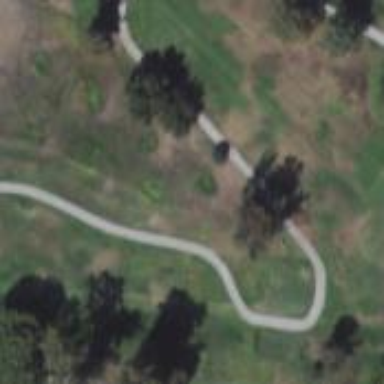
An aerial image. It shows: Golf rough area.